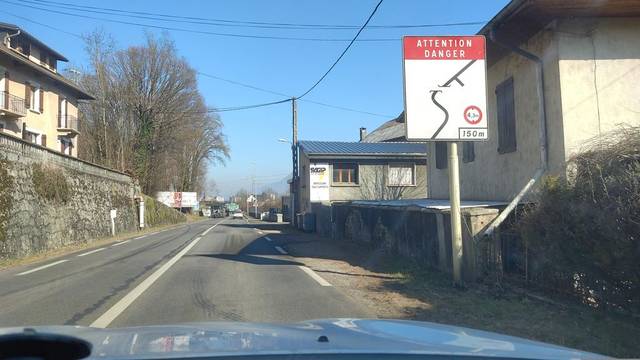
Region: France
Coordinates: 45.549, 5.89